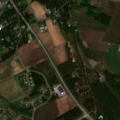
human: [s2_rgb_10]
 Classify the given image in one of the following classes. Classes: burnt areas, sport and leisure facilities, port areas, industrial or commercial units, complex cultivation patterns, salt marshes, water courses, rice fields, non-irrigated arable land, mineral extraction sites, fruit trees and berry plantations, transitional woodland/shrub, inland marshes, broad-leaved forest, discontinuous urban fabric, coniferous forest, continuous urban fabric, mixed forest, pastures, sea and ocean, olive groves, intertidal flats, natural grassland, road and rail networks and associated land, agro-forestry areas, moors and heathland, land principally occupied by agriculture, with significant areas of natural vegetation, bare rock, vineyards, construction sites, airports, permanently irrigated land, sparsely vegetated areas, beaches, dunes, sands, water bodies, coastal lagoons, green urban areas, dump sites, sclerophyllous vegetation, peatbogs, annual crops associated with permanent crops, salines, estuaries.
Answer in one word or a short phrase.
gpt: discontinuous urban fabric, industrial or commercial units, green urban areas, sport and leisure facilities, non-irrigated arable land, coniferous forest